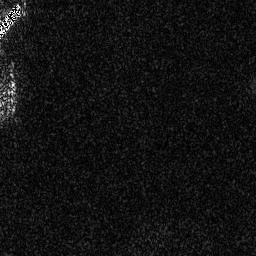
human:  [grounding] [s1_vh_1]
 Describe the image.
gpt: In the satellite image, there is  <ref>1 medium ship </ref> <box>[[0, 0, 9, 15, 0]]</box> located at top left.